Field crop: maize
Growth stage: 1
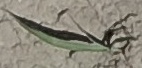
Species: sorghum